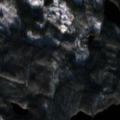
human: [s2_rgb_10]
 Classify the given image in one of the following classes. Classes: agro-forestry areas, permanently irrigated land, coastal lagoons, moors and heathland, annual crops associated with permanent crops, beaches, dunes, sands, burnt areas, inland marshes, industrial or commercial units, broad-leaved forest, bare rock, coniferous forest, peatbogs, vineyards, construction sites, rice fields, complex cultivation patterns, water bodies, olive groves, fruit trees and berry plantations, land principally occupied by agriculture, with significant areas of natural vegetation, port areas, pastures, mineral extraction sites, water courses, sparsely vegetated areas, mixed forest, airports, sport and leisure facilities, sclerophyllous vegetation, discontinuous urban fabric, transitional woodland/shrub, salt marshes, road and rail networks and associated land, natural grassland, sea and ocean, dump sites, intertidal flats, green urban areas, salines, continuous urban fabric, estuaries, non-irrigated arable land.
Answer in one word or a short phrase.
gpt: coniferous forest, mixed forest, transitional woodland/shrub, water bodies